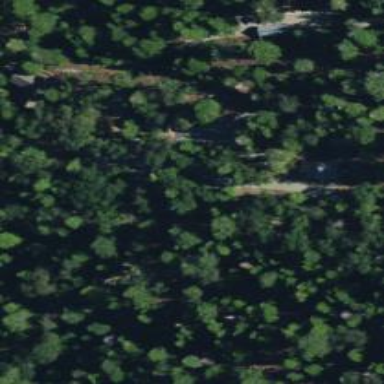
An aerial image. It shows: Woodland with evergreen needle-leaved trees.